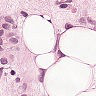
Metastatic tissue present: yes